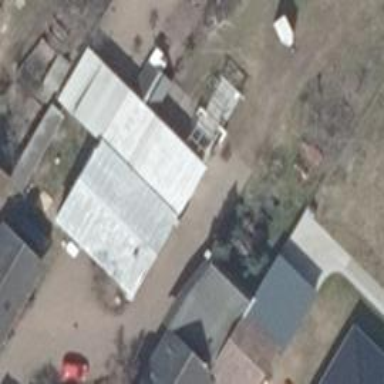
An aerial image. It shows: Shed building.